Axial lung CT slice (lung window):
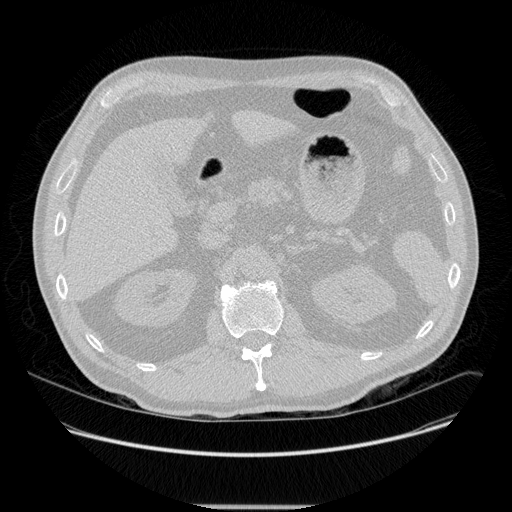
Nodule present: no